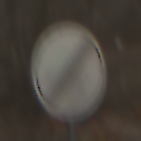
Verkehrszeichen: EndeSaemtlicherBegrenzungen
Umgebung: Outdoor, Nature
Tageszeit: MorningAfternoon
Wetter: PartlyCloudy
Licht: Natural
Jahreszeit: Winter
Kontrast: MediumContrast